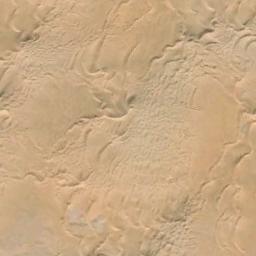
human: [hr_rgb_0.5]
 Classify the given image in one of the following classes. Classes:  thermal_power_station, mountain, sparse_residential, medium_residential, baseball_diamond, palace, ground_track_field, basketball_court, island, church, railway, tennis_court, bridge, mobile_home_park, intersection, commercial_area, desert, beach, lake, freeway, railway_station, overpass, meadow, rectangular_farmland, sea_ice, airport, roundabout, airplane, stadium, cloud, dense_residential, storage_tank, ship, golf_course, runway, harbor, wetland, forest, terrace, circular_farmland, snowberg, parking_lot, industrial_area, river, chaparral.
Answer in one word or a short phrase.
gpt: desert